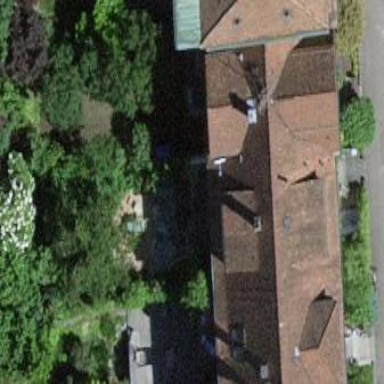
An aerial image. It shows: Terrace building.